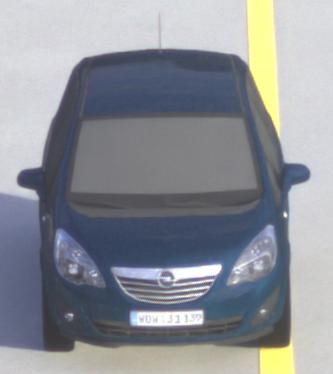
Make: Opel
Model: Meriva 1.4
Detailed model: Meriva (B)
Model produced from: 2010/05
Model produced until: 2013/11
Doors: 5
Color: blue
Road condition: dry road
Daytime: morning or afternoon
Contrast: medium contrast